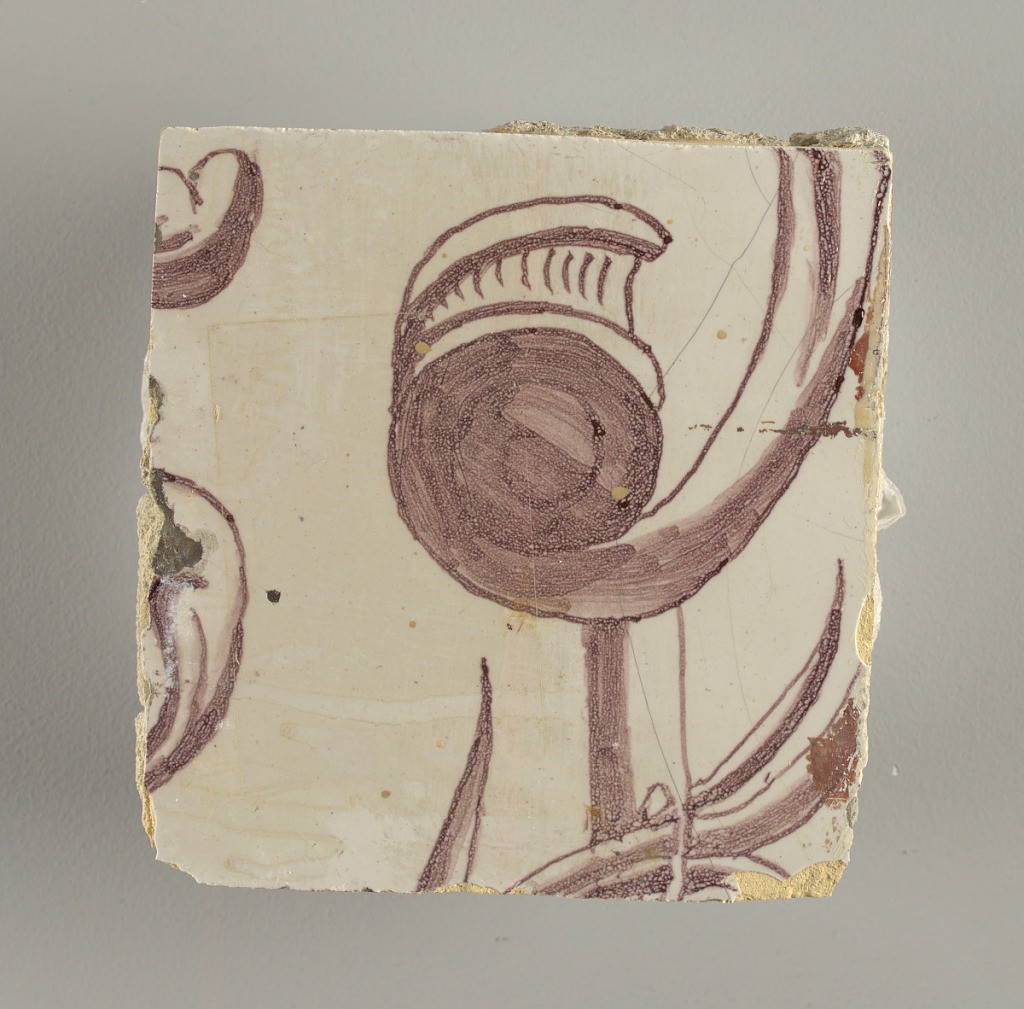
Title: Wall facing
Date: ca. 1725
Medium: Tin-glazed earthenware, underglaze
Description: Horizontal rectangle.  Thirty-seven tiles wide and twenty-one high with opening for door or window nineteen and one-half tiles high and twelve wide.  To left and right of opening, centered canopy above. Left, woman representing Hope, right, a sculputure urn.  Centered above opening, a mascaron.  Arabesque design of foliage.